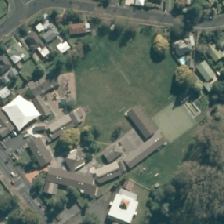
Land cover: urban_parkland